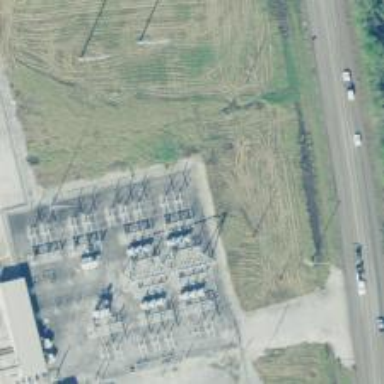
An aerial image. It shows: Switch used for power control.